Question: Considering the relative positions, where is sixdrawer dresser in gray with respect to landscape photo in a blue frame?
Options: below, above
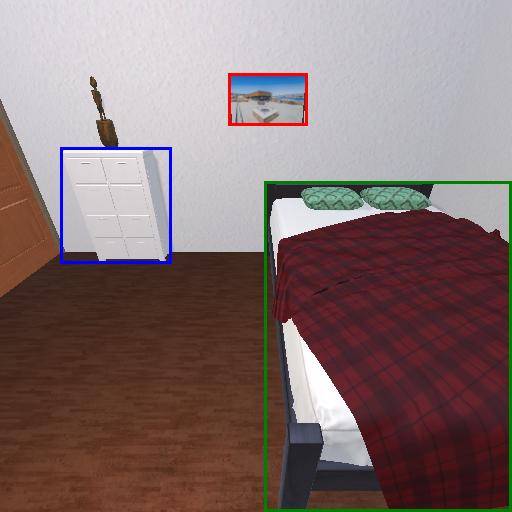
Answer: below